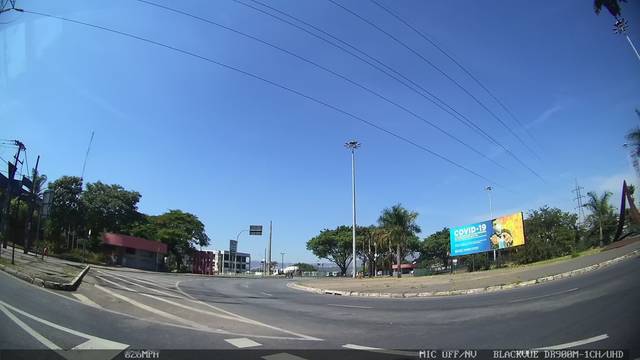
Region: Brazil
Coordinates: -19.955, -44.026